Question: I have a friends page which pulls rows from a database, I only want to display the current users friends but it only returns the current user from the query.
Database Table:

Current Code:
'''
function getFriends($user_id, $sqli_con) {
$user_id = mysqli_escape_string($sqli_con, strip_tags($user_id));
$results = $sqli_con->query("SELECT * FROM friends WHERE receiver_id = '$user_id' AND accepted = '1' OR sender_id = '$user_id' AND accepted = '1'");
if($results->num_rows > 0) {
while($row = $results->fetch_array(MYSQLI_ASSOC)) {
if($row['receiver_id'] === $user_id || $row['sender_id'] === $user_id) {
} else {
$username_stmt = $sqli_con->prepare("SELECT id, username FROM members WHERE id = {$row['receiver_id']} OR id = {$row['sender_id']}");
$username_stmt->execute();
$username_stmt->store_result();
$username_stmt->bind_result($id, $username);
$username_stmt->fetch();
$username_stmt->close();
$results->free();
return "
<div id='friend'>
<a href='profile.php?id=".$id."'><img src='". getProfileImagePath($id, $sqli_con) . "' /></a>
<a href='profile.php?id=".$id."'>". $username . "</a>
</div>
";
}
}
} else {
$results->free();
return "You don't have any friends yet! :( Why not search for some?";
}
}
'''
Currently no results are returned but if I take out the user id check it only returns the current user.
EDIT:
I got it working, solution:
'''
function getFriends($user_id, $sqli_con) {
$user_id = mysqli_escape_string($sqli_con, strip_tags($user_id));
$results = $sqli_con->query("SELECT * FROM friends WHERE (receiver_id = '$user_id' OR sender_id = '$user_id') AND accepted = '1'");
if($results->num_rows > 0) {
while($row = $results->fetch_array(MYSQLI_ASSOC)) {
if($row['sender_id'] !== $user_id) {
$username_stmt = $sqli_con->prepare("SELECT username FROM members WHERE id = {$row['sender_id']}");
$username_stmt->execute();
$username_stmt->store_result();
$username_stmt->bind_result($username);
$username_stmt->fetch();
$username_stmt->close();
echo "
<div id='friend'>
<a href='profile.php?id=".$row['sender_id']."'><img src='". getProfileImagePath($row['sender_id'], $sqli_con) . "' /></a>
<a href='profile.php?id=".$row['sender_id']."'>". $username . "</a>
</div>
";
}
if($row['receiver_id'] !== $user_id) {
$username_stmt = $sqli_con->prepare("SELECT username FROM members WHERE id = {$row['receiver_id']}");
$username_stmt->execute();
$username_stmt->store_result();
$username_stmt->bind_result($username);
$username_stmt->fetch();
$username_stmt->close();
echo "
<div id='friend'>
<a href='profile.php?id=".$row['receiver_id']."'><img src='". getProfileImagePath($row['receiver_id'], $sqli_con) . "' /></a>
<a href='profile.php?id=".$row['receiver_id']."'>". $username . "</a>
</div>
";
}
}
} else {
$results->free();
return "You don't have any friends yet! :( Why not search for some?";
}
}
'''
Not pretty but it'll do. Thanks for the help guys.(Tested with multiple entries and it works)
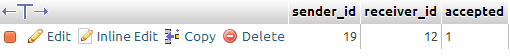
Answer: You returned from within the loop. Try something like:
'''
$result_string = '';
// the loop definition here
$result_string .= "<div id='friend'>
<a href='profile.php?id=".$id."'><img src='". getProfileImagePath($id, $sqli_con) . "' /></a>
<a href='profile.php?id=".$id."'>". $username . "</a>
</div>";
// closing the loop
return $result_string;
'''